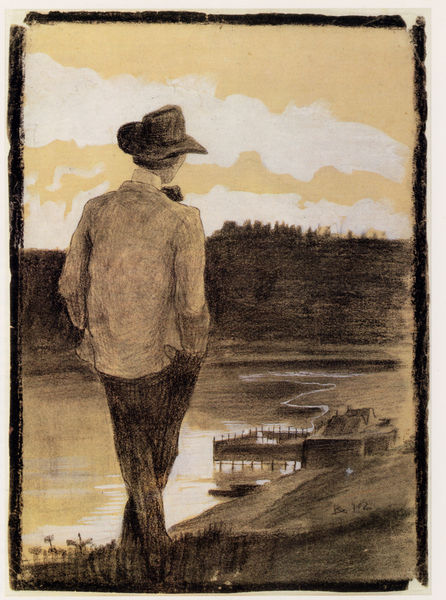
Titel: Giovane sulla riva di un fiume
Künstler: Umberto Boccioni
Standort: New York (New York)
Institution: Collection Lydia Winston Malbin
Schlagwörter: baum, berg, dunkel, feder, gemälde, hand, himmel, kopf, mann, meer, schatten, wasser, weiß, wolken, aquarell, bäume, fluss, gelb, landschaft, ocker, see, ufer, abend, blumen, braun, grau, hell, hut, kreide, licht, rücken, schwarz, skizze, terasse, zeichnung, ausblick, blick, dach, gras, haus, tuch, weg, wiese, wolke, beige, schleife, anzug, hemd, hose, jacke, kragen, mensch, rahmen, stehen, bild, hände, schauen, bach, deich, ferne, horizont, hügel, natur, spiegelung, weite, brücke, einsam, gewässer, hütte, sonne, stehend, wald, boot, beine, aussicht, terrasse, küste, rückenansicht, schiff, strand, ruhe, abhang, berge, hang, farbe, grafik, graphik, sonnenuntergang, monochrom, amerika, rand, sepia, kai, böschung, romantik, strom, wehr, beobachter, brandung, steg, melancholie, stimmung, allein, nachdenklich, fliege, jackett, sakko, jacket, krempe, grass, abendstimmung, bucht, impression, tusche, spaziergang, linie, munch, kohle, hinten, rückenfigur, druck, schwarz-weiß, strich, norwegen, bleistift, tasche, kohlezeichnung, unvollendet, stetson, bleistiftzeichnung, betrachten, rückansicht, hosentaschen, lässig, bootshaus, hosentasche, weier, fischerei, auarell, taschen, fort, windung, rötel, schwar, gekreuzt, zweifarbig, reuse, zelt, gouache, handzeichnung, erhöht, edward munch, mark, casino, guache, sacko, farm, leger, flußlauf, überkreuz, geschlängelt, bleiweiss, wolkenband, romnatik, kreuzen, twain, borsalino, mississippi, lieger, valloton?, wasserhimmel, fischzucht, bild zeichnung